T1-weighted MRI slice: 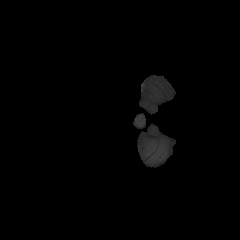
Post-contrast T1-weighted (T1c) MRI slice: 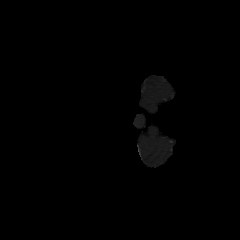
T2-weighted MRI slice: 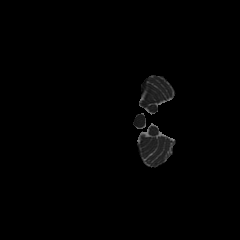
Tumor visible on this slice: no